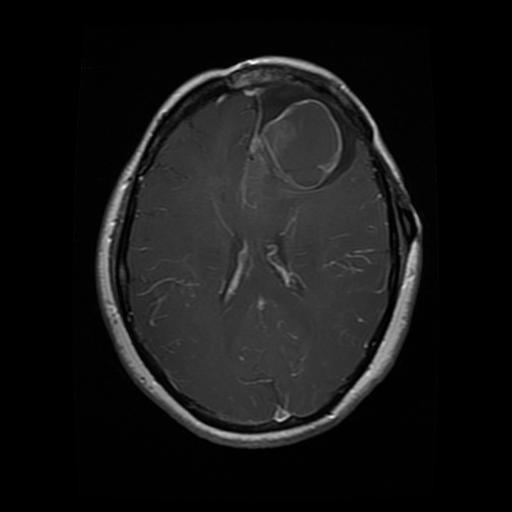
Label: glioma